Question: I am plotting a scatter plot where each point has a different size corresponding to the number of observations. Below is the example of code and the image output:
'''
rm(list = ls())
require(ggplot2)
mydf <- data.frame(x = c(1, 2, 3),
y = c(1, 2, 3),
count = c(10, 20, 30))
ggplot(mydf, aes(x = x, y = y)) + geom_point(aes(size = count))
ggsave(file = '2013-11-25.png', height = 5, width = 5)
'''

This is quite nice, but is there a way to increase the sizes of all of the points? In particular, as it currently is, the point for "10" is too small and thus very hard to see.
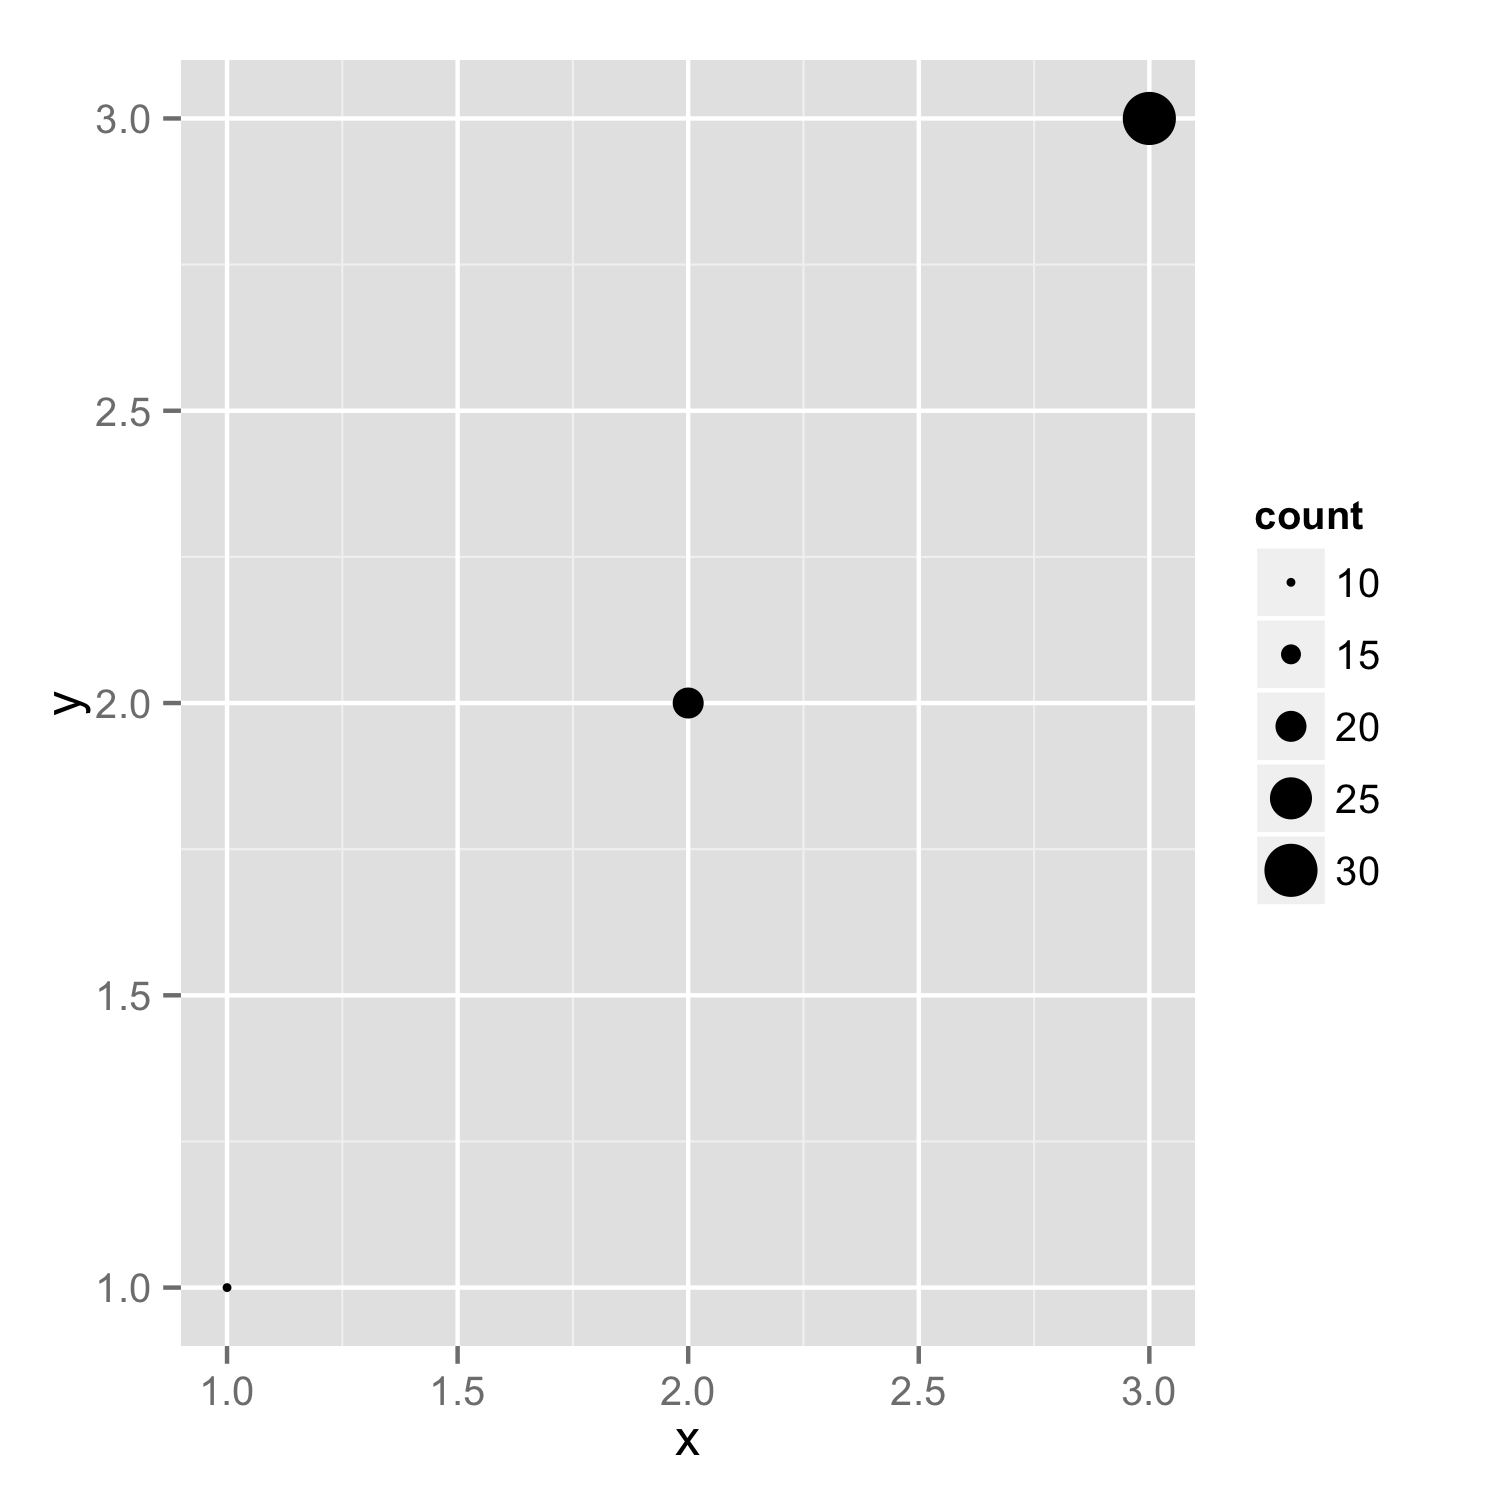
Answer: Use:
'<your ggplot code> + scale_size_continuous(range = c(minSize, maxSize))'
where 'minSize' is your minimum point size and 'maxSize' is your maximum point size.
Example:
'''
ggplot(mydf, aes(x = x, y = y)) +
geom_point(aes(size = count)) +
scale_size_continuous(range = c(3, 7))
'''